Question: I have this table

I want to click on the link and the file (whatever file) will be opened in a new pop-up window.
Here is my code:
'''
<asp:Repeater ID="dokumente" runat="server">
<ItemTemplate>
<tr>
<td><asp:HyperLink ID="HyperLink4" runat="server" Text='<%# Eval("DokuTyp") %>' NavigateUrl='file://<%# Eval("File") %>'></asp:HyperLink></td>
<td><%# Eval("Description")%></td>
<td><%# Eval("Date") %></td>
<td><%# Eval("File") %></td>
</tr>
</ItemTemplate>
</asp:Repeater>
'''
But it doesn't work with NavigateUrl. Can anyone help me on this or any idea how to do this. Thanks
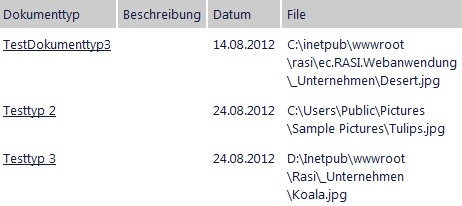
Answer: The file:/// is for resources on your own machine.
To open files on a server, you will have to link to urls on the server.
Use:
'''
HttpContext.Current.Request.ResolveUrl(pathOnServer);
'''
Change your code like this:
'''
<asp:Repeater ID="dokumente" runat="server">
<ItemTemplate>
<tr>
<td><asp:HyperLink ID="HyperLink4" runat="server" Text='<%# Eval("DokuTyp") %>' NavigateUrl='<%# HttpContext.Current.Request.ResolveUrl(Eval("File")) %>'></asp:HyperLink></td>
<td><%# Eval("Description")%></td>
<td><%# Eval("Date") %></td>
<td><%# Eval("File") %></td>
</tr>
</ItemTemplate>
</asp:Repeater>
'''
Where Server